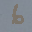
Label: 6